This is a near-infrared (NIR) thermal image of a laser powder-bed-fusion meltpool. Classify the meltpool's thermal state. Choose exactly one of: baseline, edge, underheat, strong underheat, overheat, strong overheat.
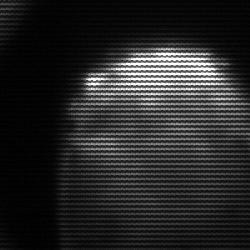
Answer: edge